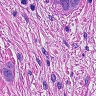
Metastatic tissue present: yes